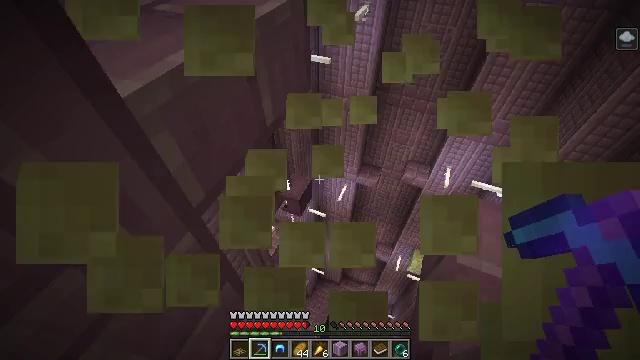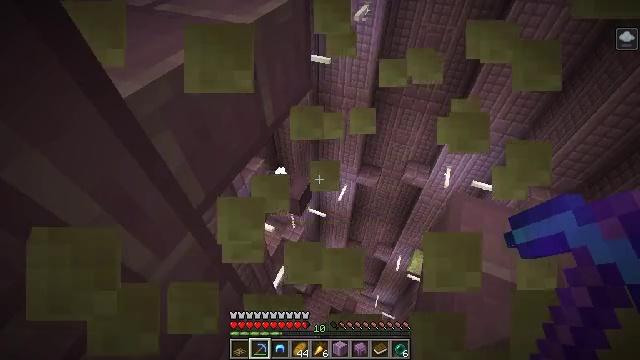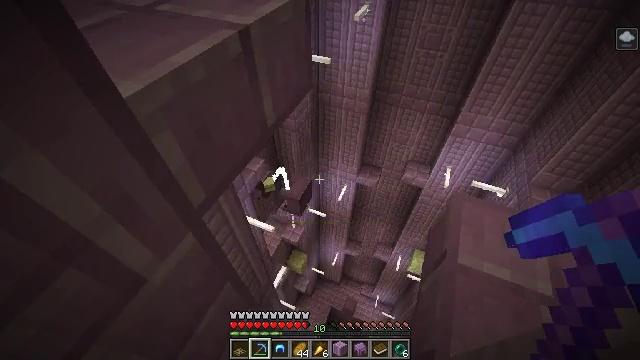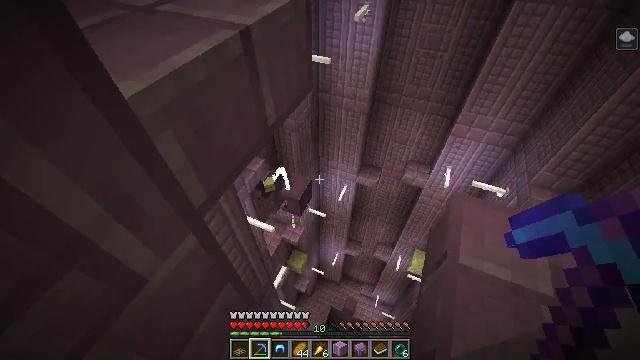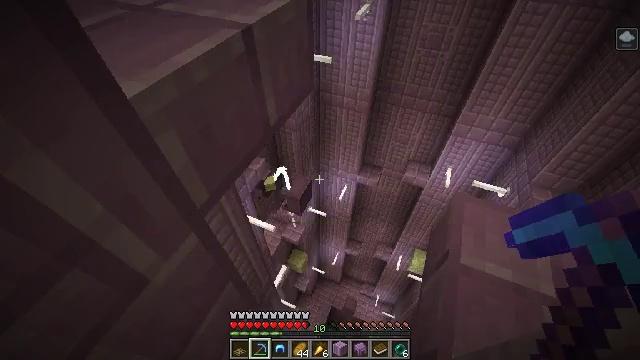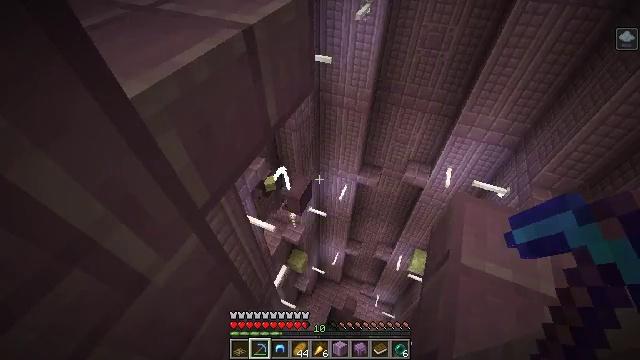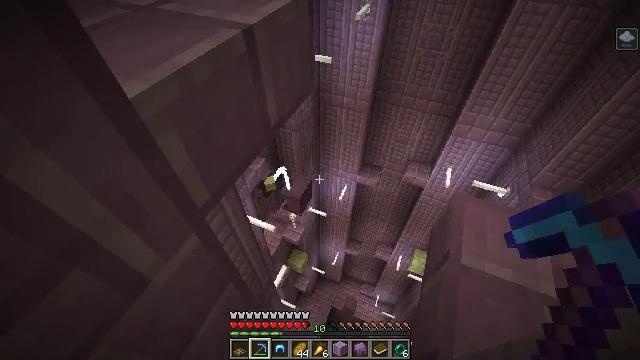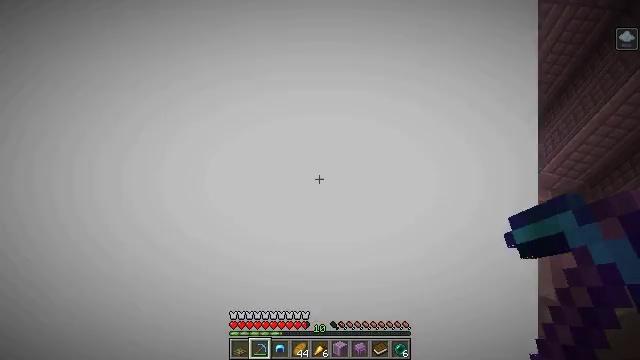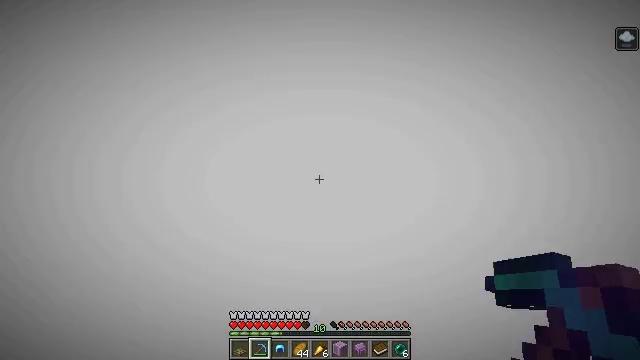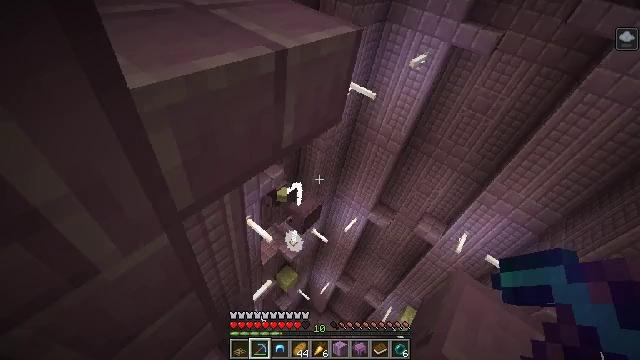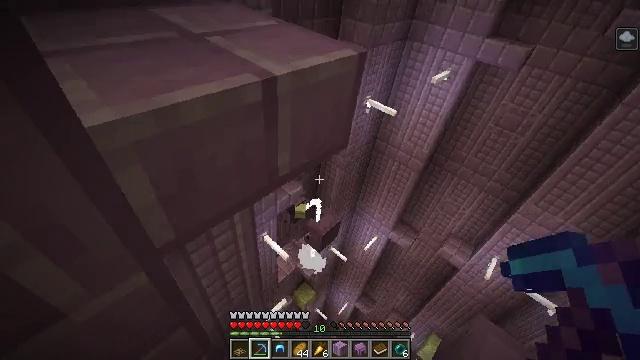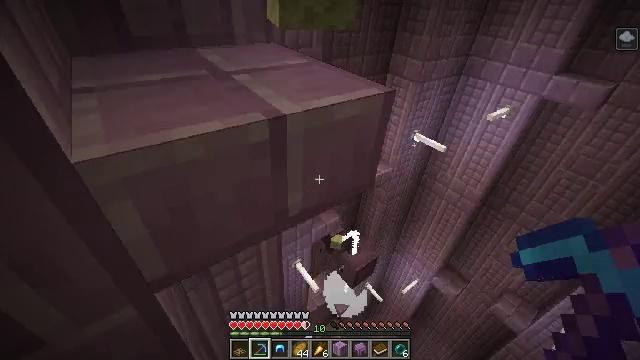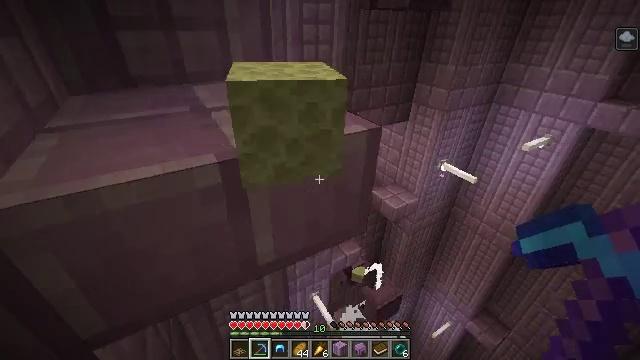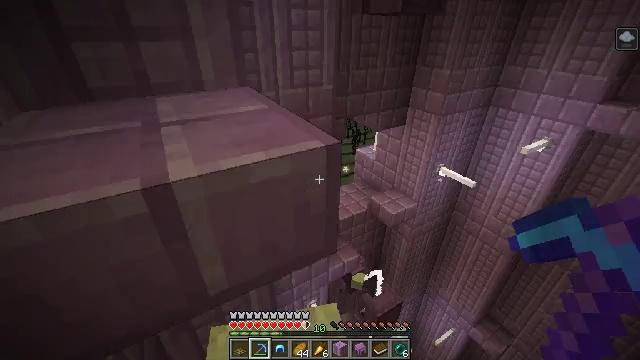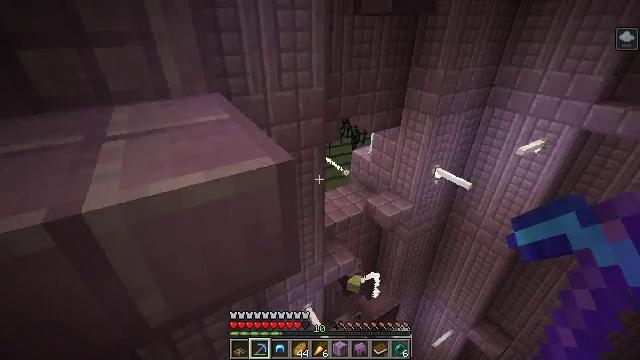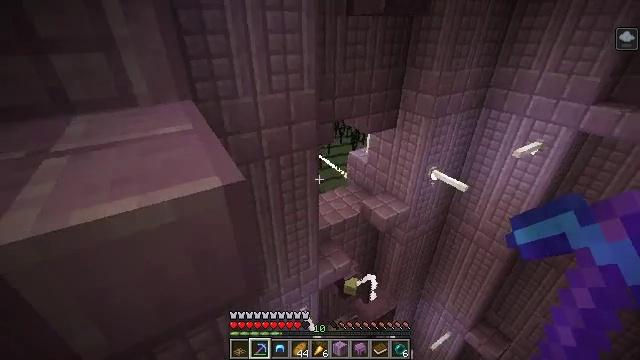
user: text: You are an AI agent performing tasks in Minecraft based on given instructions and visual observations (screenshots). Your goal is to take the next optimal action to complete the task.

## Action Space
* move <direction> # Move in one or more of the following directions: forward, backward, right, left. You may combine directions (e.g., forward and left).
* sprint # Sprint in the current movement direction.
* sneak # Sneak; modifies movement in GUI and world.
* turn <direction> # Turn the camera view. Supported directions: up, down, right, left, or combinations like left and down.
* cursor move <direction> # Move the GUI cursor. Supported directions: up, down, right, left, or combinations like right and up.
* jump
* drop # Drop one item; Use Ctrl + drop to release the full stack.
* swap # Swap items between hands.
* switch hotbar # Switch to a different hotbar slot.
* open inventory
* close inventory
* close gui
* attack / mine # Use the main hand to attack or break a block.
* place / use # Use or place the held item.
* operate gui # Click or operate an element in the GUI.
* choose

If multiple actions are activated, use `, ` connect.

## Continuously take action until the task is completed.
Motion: motion action
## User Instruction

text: Kill the shulker.
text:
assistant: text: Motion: attack / mine
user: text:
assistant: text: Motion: attack / mine
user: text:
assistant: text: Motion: attack / mine
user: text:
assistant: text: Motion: attack / mine
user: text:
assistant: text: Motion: no_op
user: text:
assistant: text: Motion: no_op
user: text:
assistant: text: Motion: move forward and move right
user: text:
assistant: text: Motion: move forward and move right
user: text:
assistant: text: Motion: move forward and move right, turn left and up
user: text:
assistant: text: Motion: move forward and move right, turn left and up
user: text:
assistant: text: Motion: move forward and move right, turn left and up
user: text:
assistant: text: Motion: move forward and move right, turn left and up
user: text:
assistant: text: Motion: move forward and move right
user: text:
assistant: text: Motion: move forward and move right
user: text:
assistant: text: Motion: move forward and move right
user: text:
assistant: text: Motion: move forward and move right, turn up
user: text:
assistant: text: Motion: move forward and move right, turn up
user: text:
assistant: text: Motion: move forward, turn left and up
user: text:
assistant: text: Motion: move forward, turn left and up
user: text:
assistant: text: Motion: move forward, turn left and up
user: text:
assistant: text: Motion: move forward
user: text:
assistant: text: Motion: move forward
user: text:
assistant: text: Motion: move forward
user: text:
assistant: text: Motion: move forward
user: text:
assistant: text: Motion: move forward, turn right and down
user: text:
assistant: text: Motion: move forward, turn right and down
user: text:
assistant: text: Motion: move forward and move right, turn right
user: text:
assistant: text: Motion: move forward and move right
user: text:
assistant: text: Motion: move forward and move right
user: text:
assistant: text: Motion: move forward and move right